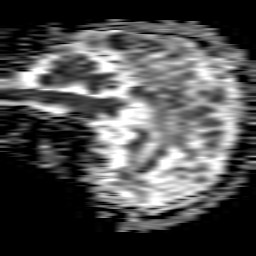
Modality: ADC
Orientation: sagittal
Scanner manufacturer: philips
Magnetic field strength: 1.5 T
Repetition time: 5.004 s
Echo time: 0.07843 s